Question: I get build error image

when doing npm run ios on my react native app but i removed that dependency from my podfile and did 'pod install' and 'pod update' but still gives me the same error
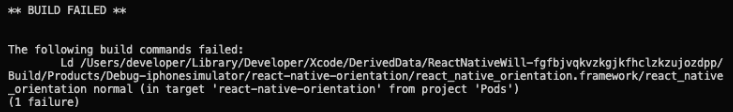
Answer: You need to check your 'package.json' file and remove the package from it.